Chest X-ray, AP view. Patient: 23 years old, sex F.
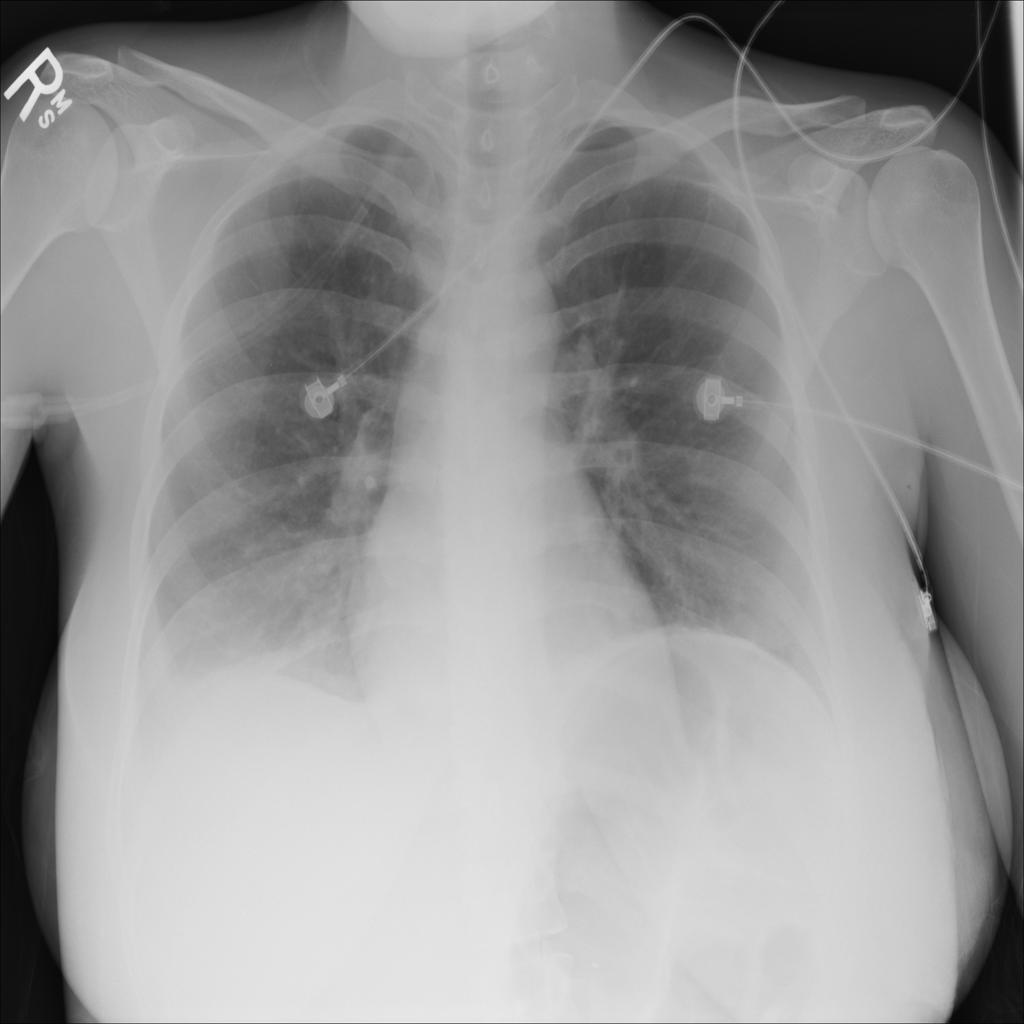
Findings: Atelectasis, Effusion